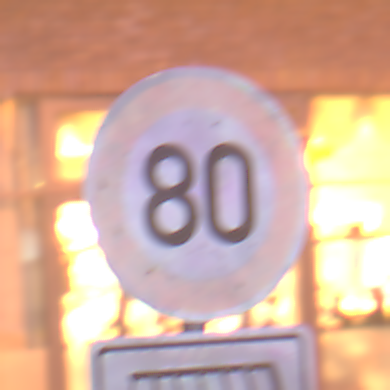
Verkehrszeichen: Geschwindigkeit80
Zusatzzeichen unten: HinweisDurchSinnbild13
Umgebung: Outdoor, Urban
Tageszeit: Night
Wetter: PartlyCloudy
Licht: Artificial
Jahreszeit: NotSpecified
Kontrast: HighContrast